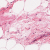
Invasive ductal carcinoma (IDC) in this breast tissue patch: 0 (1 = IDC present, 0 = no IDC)